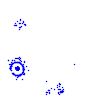
Particle: electron